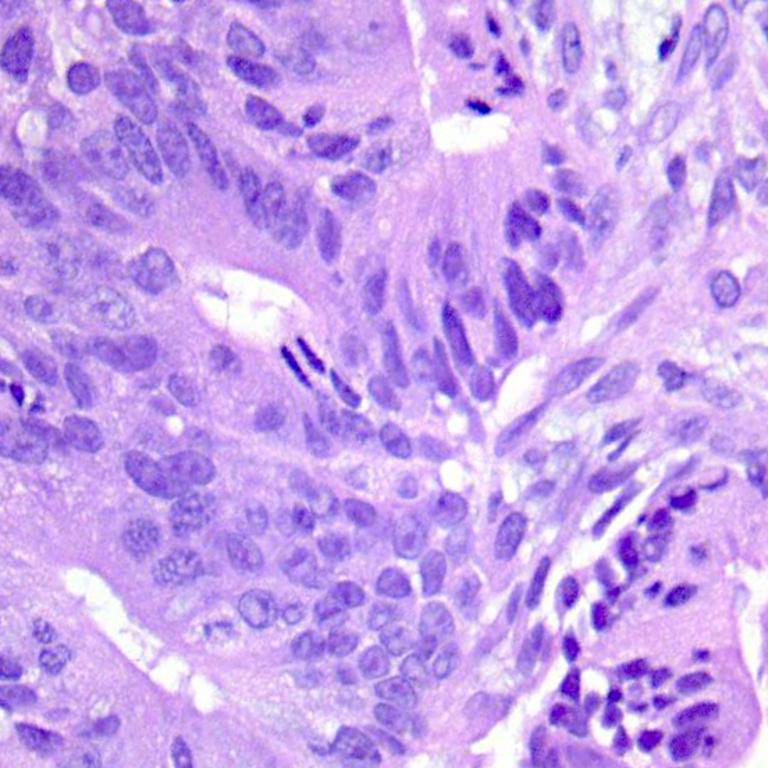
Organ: colon
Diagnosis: adenocarcinomas